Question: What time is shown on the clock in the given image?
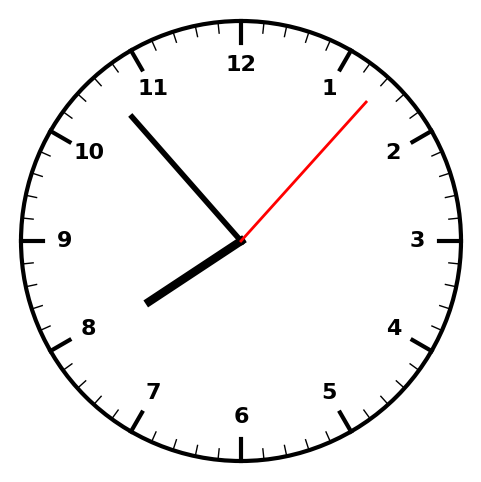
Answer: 07:53:07